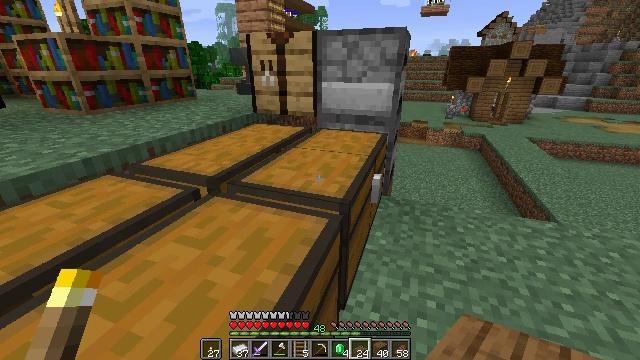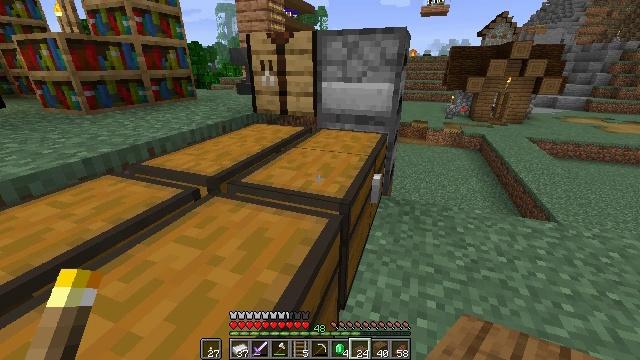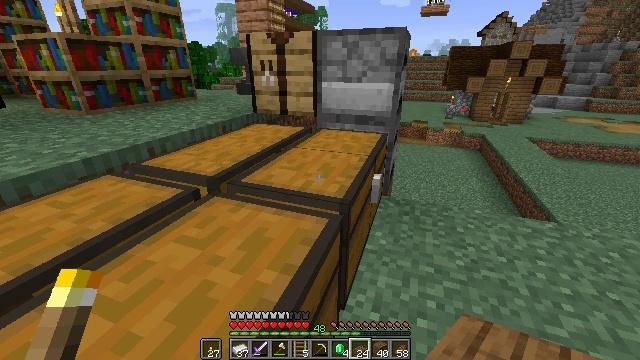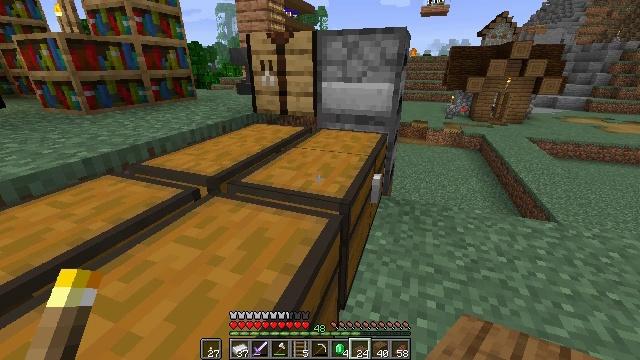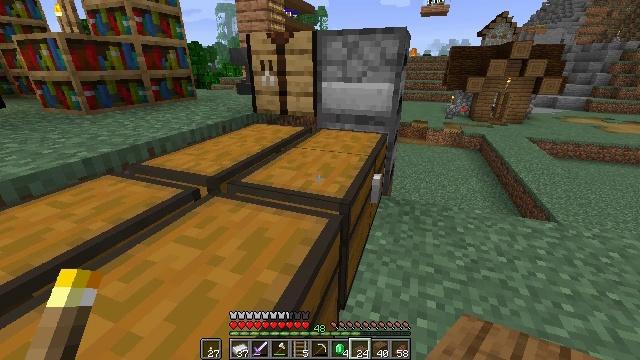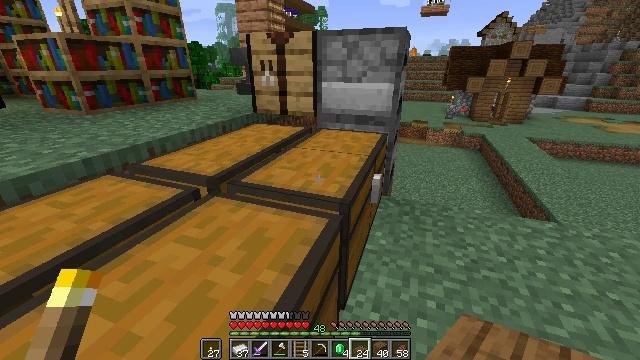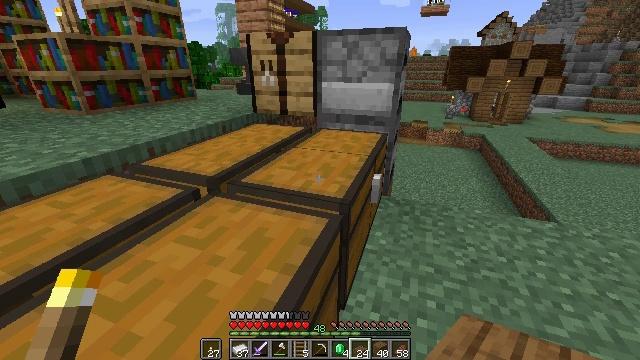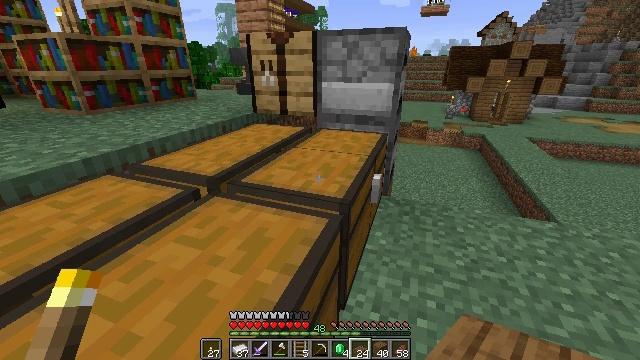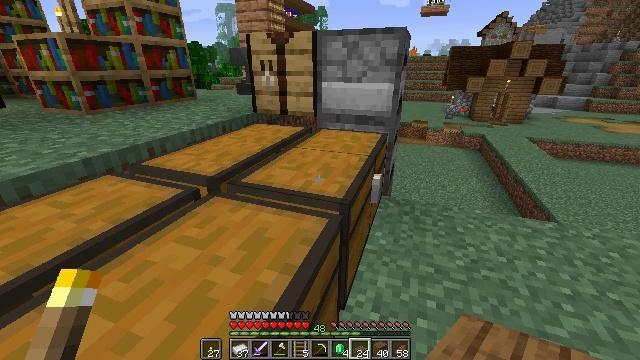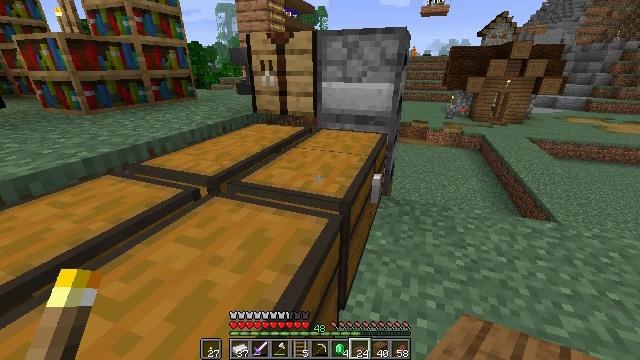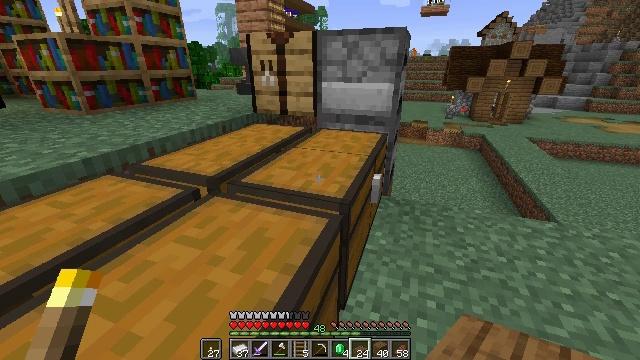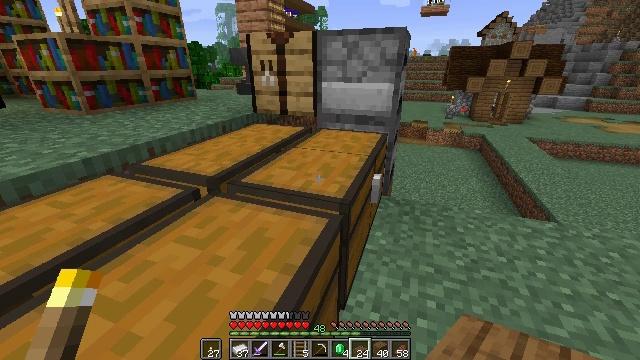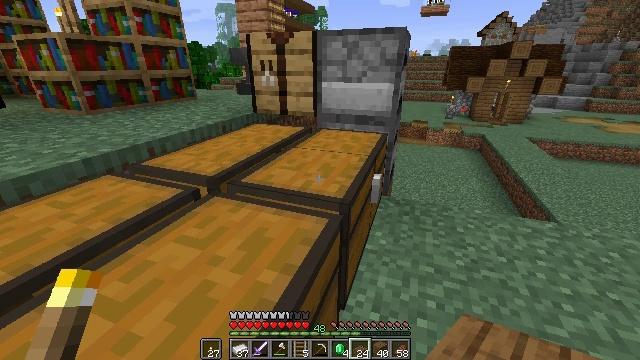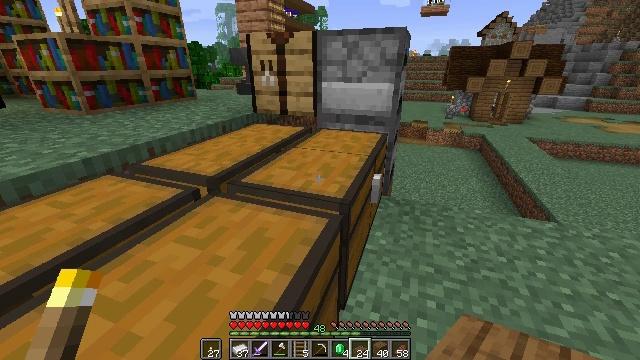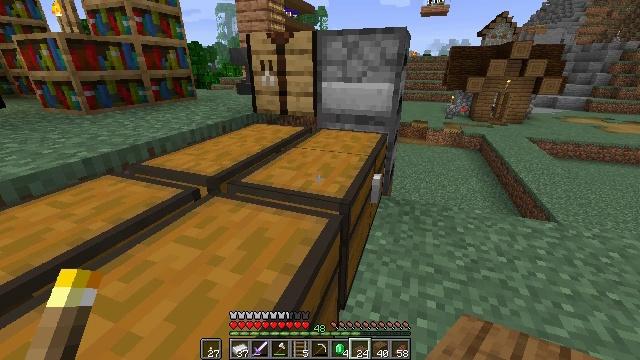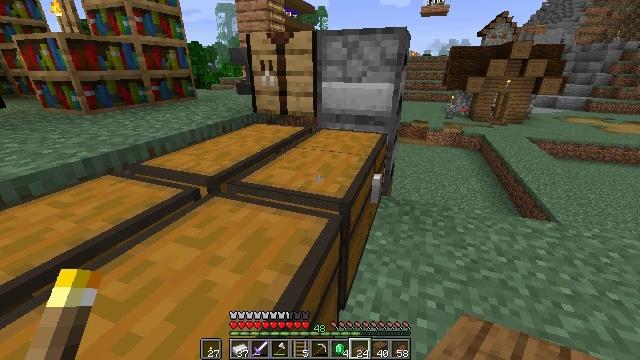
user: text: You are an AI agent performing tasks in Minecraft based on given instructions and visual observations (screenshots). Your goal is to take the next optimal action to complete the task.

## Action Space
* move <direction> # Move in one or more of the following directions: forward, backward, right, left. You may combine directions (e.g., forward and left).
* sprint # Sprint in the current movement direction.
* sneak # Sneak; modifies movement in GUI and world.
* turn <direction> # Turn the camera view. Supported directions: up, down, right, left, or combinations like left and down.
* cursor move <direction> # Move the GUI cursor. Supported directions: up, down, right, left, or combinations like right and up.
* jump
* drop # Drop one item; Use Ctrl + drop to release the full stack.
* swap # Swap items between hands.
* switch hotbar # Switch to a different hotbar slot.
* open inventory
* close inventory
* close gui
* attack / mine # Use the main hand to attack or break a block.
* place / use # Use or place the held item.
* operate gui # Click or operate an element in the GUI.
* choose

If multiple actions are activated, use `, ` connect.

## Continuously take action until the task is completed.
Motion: motion action
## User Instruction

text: Remove a spruce slab from the inventory.
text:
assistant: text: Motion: no_op
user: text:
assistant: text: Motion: no_op
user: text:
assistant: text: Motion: no_op
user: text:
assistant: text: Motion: no_op
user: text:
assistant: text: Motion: no_op
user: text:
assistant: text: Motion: no_op
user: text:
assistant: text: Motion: no_op
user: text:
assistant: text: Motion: no_op
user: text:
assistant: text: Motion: no_op
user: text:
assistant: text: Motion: no_op
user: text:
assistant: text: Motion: no_op
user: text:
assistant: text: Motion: no_op
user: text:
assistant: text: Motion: no_op
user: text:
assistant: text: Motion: no_op
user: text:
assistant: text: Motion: no_op
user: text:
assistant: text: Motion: no_op
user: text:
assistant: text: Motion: no_op
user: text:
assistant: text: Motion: no_op
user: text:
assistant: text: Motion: no_op
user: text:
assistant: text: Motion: no_op
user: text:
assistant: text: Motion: no_op
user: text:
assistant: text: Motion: no_op
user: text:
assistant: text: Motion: no_op
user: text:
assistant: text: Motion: no_op
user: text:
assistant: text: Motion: no_op
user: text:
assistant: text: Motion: no_op
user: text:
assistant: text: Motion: no_op
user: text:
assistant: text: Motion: no_op
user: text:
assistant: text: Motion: no_op
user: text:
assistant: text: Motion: no_op